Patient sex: M
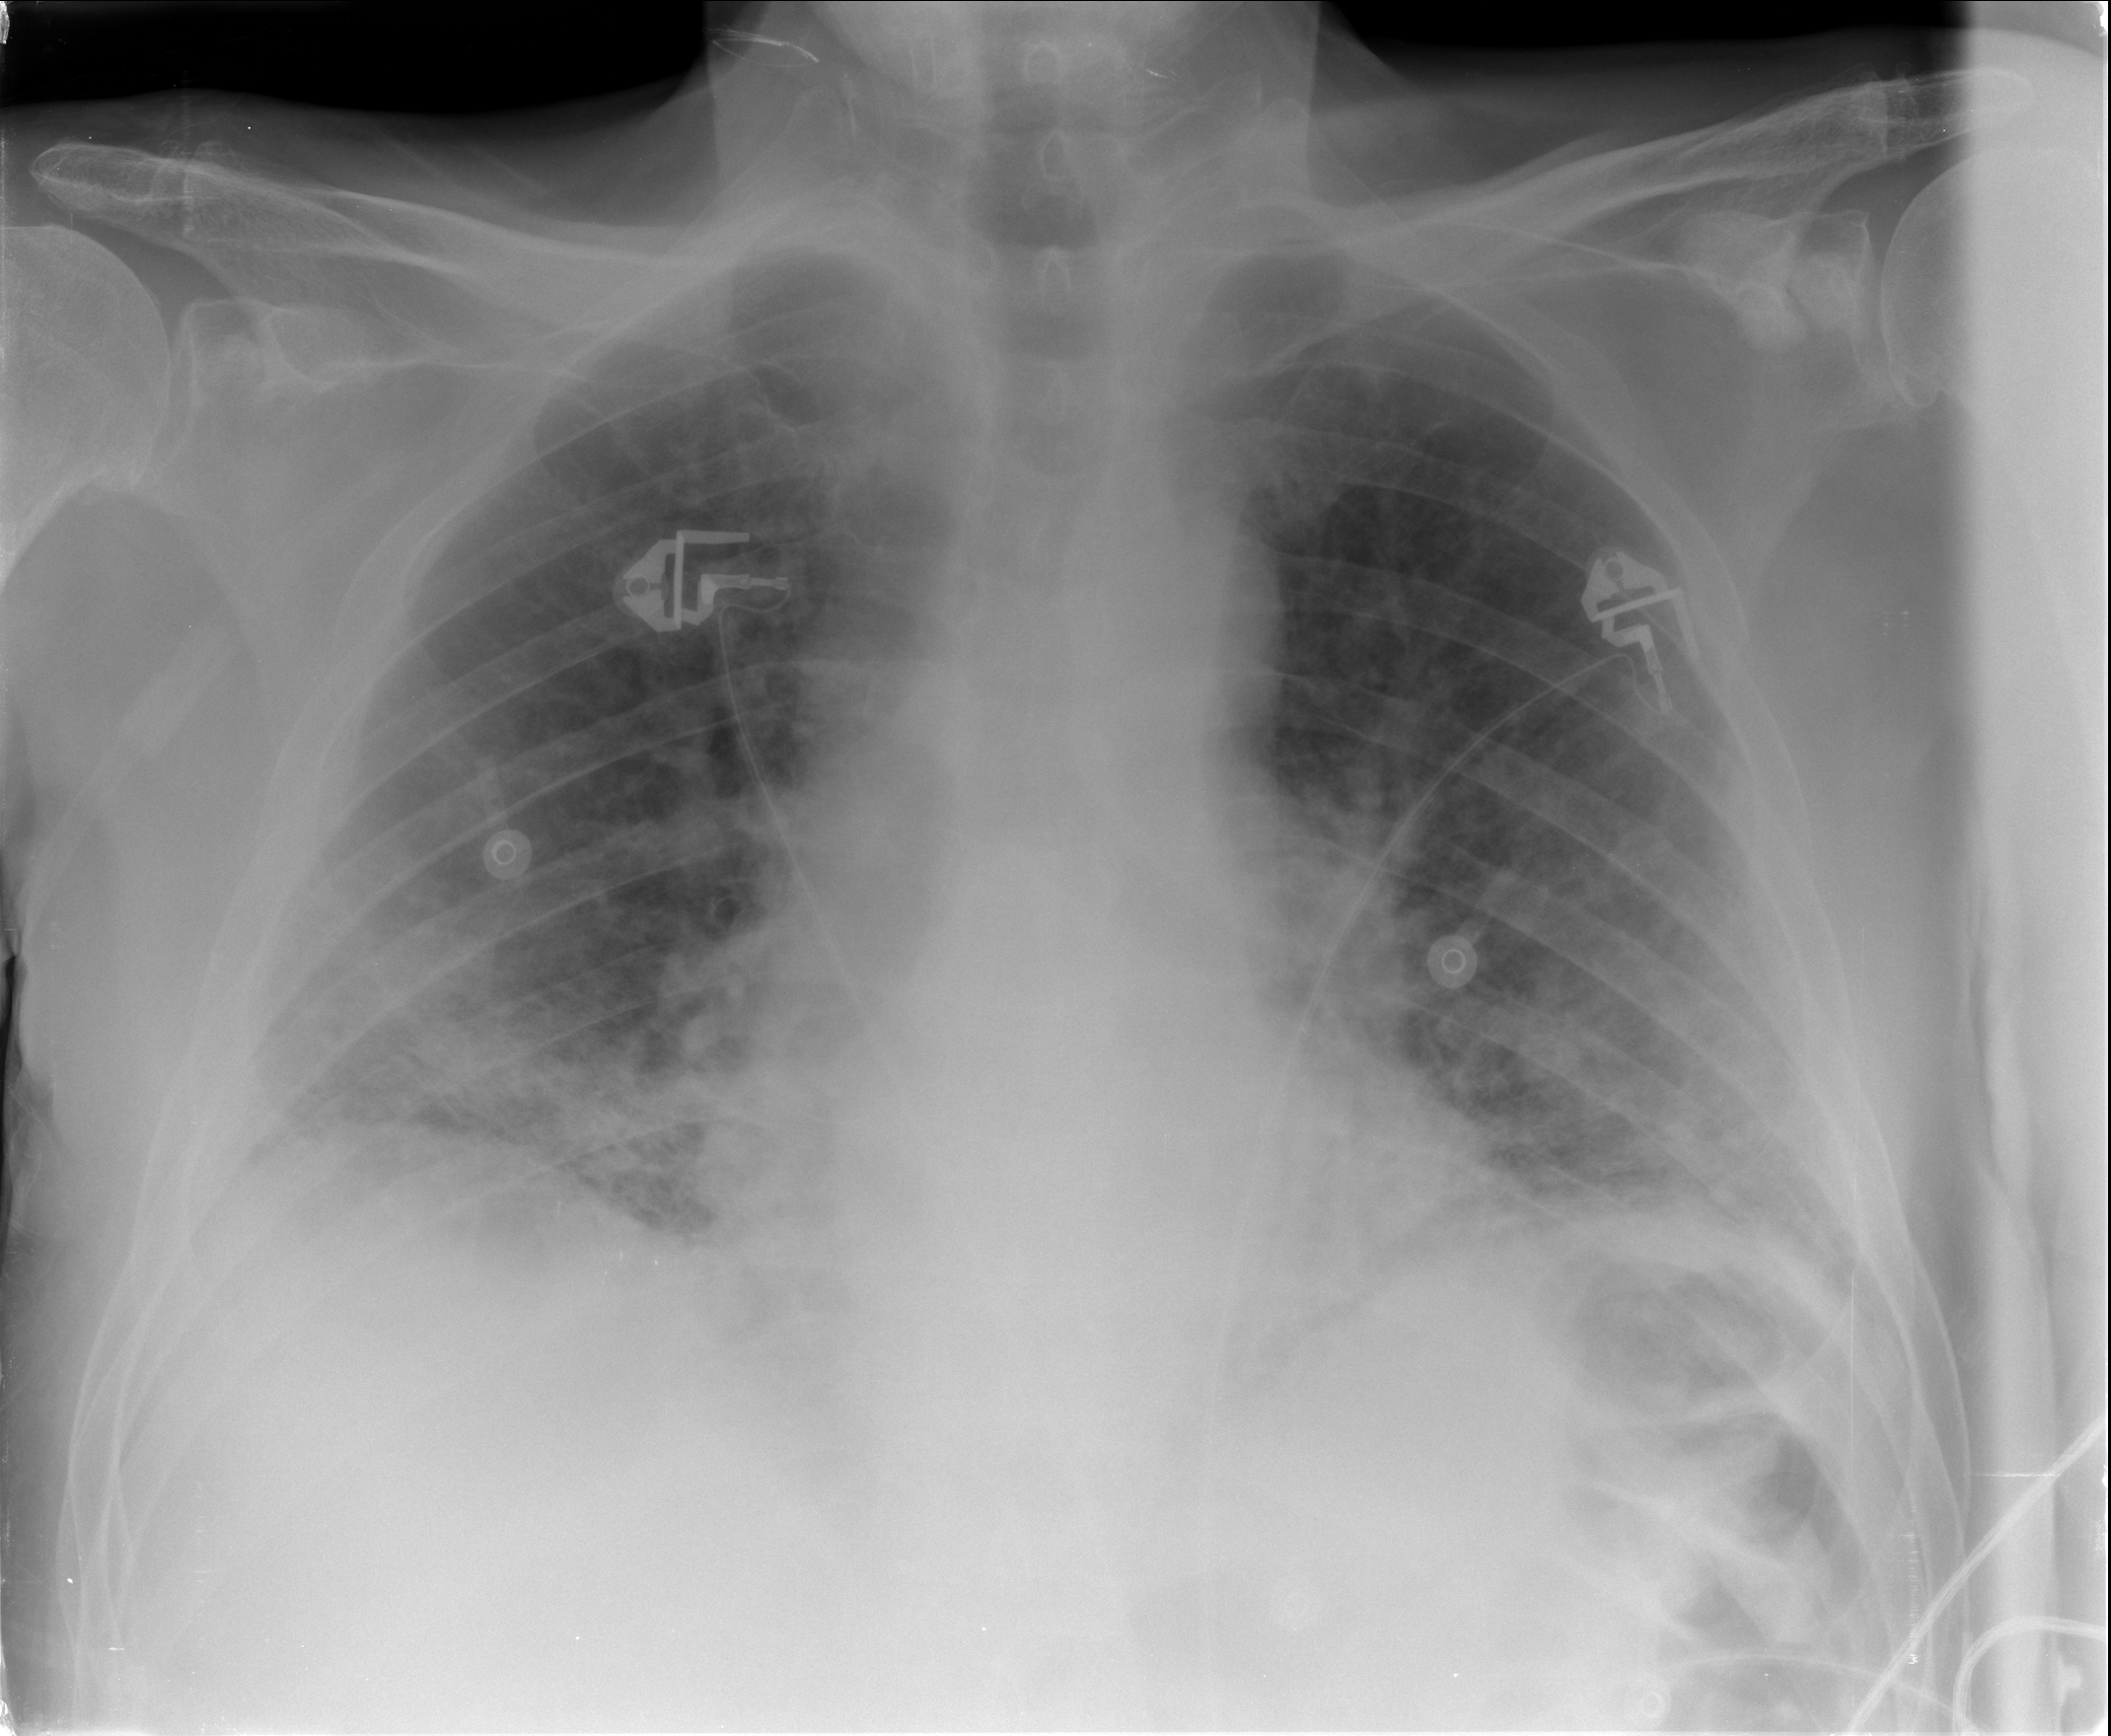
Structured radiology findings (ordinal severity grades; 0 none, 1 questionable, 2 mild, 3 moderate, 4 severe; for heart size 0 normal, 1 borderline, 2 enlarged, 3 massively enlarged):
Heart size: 2
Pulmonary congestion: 2
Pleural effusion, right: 0
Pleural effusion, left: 1
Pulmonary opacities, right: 2
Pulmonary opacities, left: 1
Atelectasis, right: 2
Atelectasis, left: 2